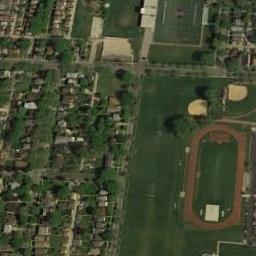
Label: ground_track_field